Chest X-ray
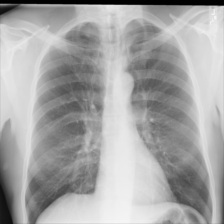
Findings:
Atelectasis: negative
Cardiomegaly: negative
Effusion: negative
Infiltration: negative
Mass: negative
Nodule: negative
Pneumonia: negative
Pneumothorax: negative
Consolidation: negative
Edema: negative
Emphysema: negative
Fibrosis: negative
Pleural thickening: negative
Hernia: negative